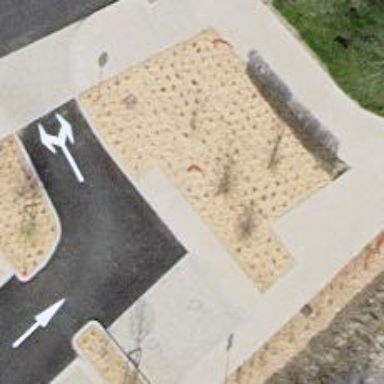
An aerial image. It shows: Bicycle parking area with stands.